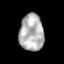
Tissue: prostate
Cell type: T cells
Senescence score: 0.3297
Nuclear area (px): 880
Mean DAPI intensity: 178.439